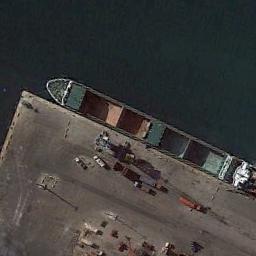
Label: ship